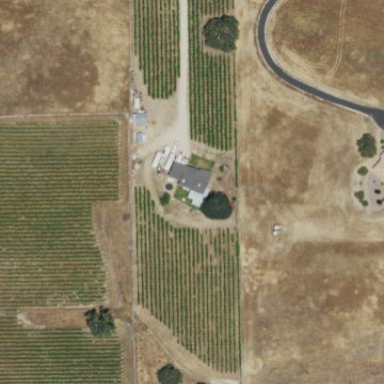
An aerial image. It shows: Vineyard where grapes are grown.